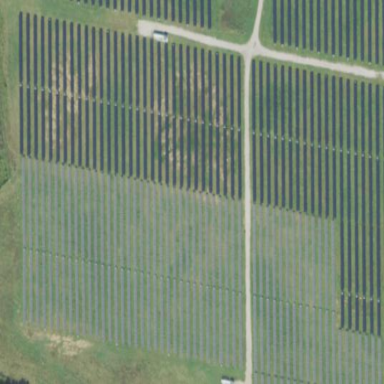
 consisting of solar photovoltaic panels."